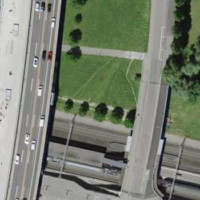
EUNIS habitat code: 57
Species observed at this site:
Corvus corone
Delichon urbicum